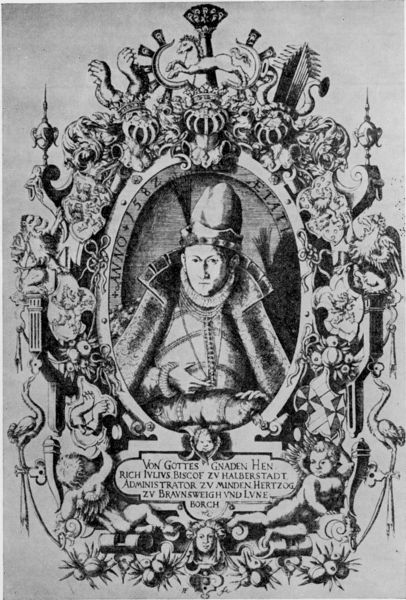
Titel: Bildnis des Heinrich Julius Herzog von Brunswick-Luneburg, Bischof von Halberstadt
Künstler: Franz Friedrich
Institution: (Seriendruck)
Schlagwörter: feder, flügel, gott, hand, kopf, mann, schatten, umhang, vogel, blumen, hut, licht, mund, nase, schwarz, symbol, weiss, zeichnung, obst, ornament, alt, gesichter, mütze, augen, gesicht, kleidung, kragen, pelz, rahmen, bildnis, hände, portrait, porträt, spiegel, vögel, busch, kirche, geistlicher, haare, mantel, blatt, pflanzen, krone, oval, pferd, pferde, engel, schrift, kette, grafik, graphik, weis, rand, bischof, kaiser, könig, papst, tafel, kartusche, inschrift, dekor, knöpfe, tusche, medaillon, babys, druck, stich, text, waffen, bleistift, helm, kardinal, reiher, krause, wappen, wams, herzog, mönch, mitra, adliger, siegel, putten, kupferstich, putti, huit, insignien, symbole, heinrich, umschrift, frontispiz, hieronymus, storch, kartuschen, störche, renaisance, drei kronen, böatt, gnaden, braunschweig, druck schwarz-weiß, halberstadt, krohn, hieronymus boch, ketteämantel, herrzog